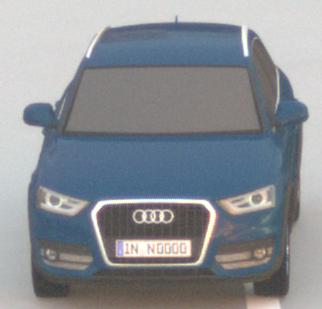
Make: Audi
Model: Q3 1.4 TFSI
Detailed model: Q3 (8U)
Model produced from: 2013/07
Model produced until: 2014/10
Doors: 5
Color: blue
Road condition: dry road
Daytime: sunrise or sunset
Contrast: medium contrast